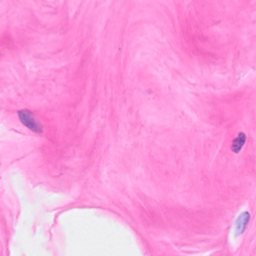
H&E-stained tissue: Breast